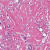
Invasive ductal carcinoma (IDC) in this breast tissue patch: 0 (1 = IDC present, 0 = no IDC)